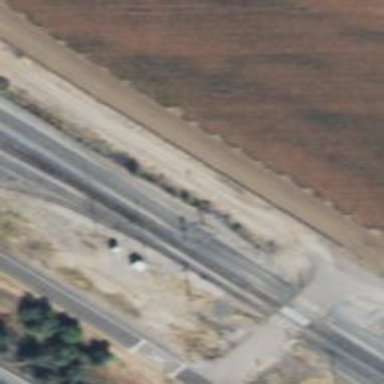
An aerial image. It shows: Site related to railway infrastructure.